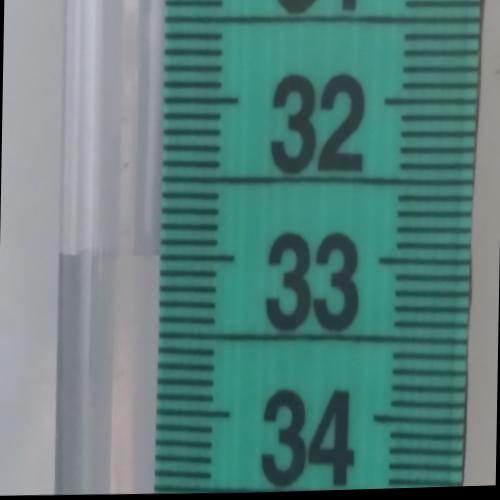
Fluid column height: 33.0 cm